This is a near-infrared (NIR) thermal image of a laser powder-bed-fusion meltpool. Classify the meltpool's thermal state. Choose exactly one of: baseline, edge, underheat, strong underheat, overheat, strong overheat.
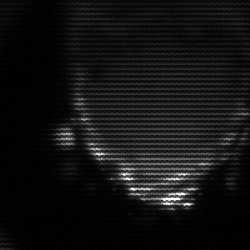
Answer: edge